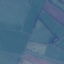
Land use / land cover class: Pasture